Current action and preconditions to check: trajectory_clear

Your task: For each precondition in the list above, predict whether it will hold at this action.

Consider the current scene as observed from the mobile robot's camera, and analyze the predicted future states of all dynamic agents (e.g., people, animals, vehicles, or any moving entities) within the NEXT SECOND.

IMPORTANT: Only answer "very likely" if you are absolutely certain—based on strong, clear evidence—that a dynamic agent will violate the precondition in the predicted future state. Do NOT answer "very likely" for unlikely, ambiguous, or low-probability risks.

Ask yourself for each precondition: Is there a high probability, with clear and convincing evidence, that the predicted future states of any dynamic agent will interfere with the predicted future state of the currently executing action within the NEXT SECOND, causing that precondition to fail?

Assess the risk level based on these predictions. Use "likely" or "very likely" if motions create a clear risk of interference.

Use "neutral" or "improbable" if agents are nearby but their predicted paths are clearly diverging or non-conflicting.

Failure Risk Categories: "very improbable", "improbable", "neutral", "likely", "very likely"

Answer Format: Output ONLY the probability_of_failure value from these categories: "very improbable", "improbable", "neutral", "likely", "very likely"

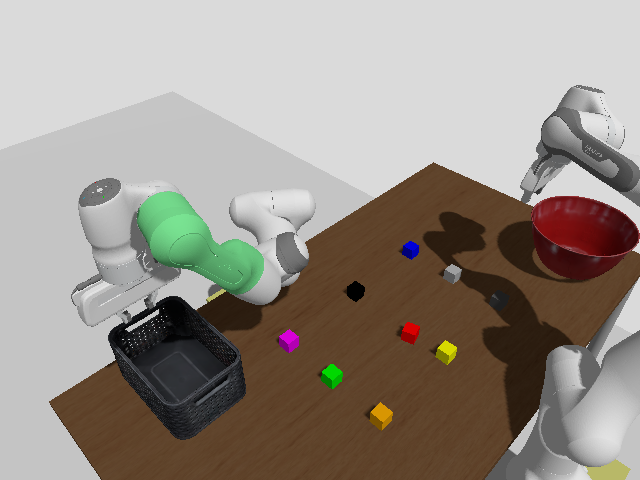

Answer: very improbable